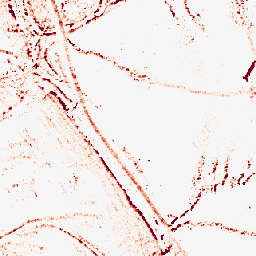
Category: morphological
Decomposition family: morphological_ellipse
Decomposition parameters: operation: opening
width: 5
height: 5
Upsampling method: area
Upsampling parameters: scale: 8
Upsampling scale: 8